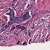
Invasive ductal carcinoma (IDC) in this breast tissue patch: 1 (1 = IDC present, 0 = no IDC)